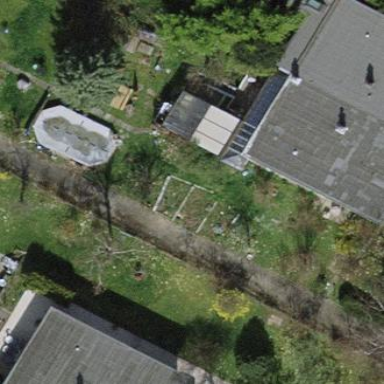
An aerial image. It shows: Garden surrounded by fence.